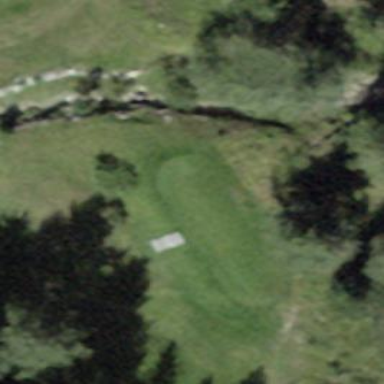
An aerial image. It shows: Golf tee on grassy land.